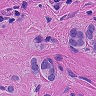
Metastatic tissue present: yes